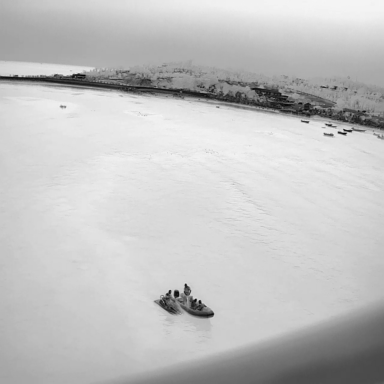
There are two canoes in the infrared image.